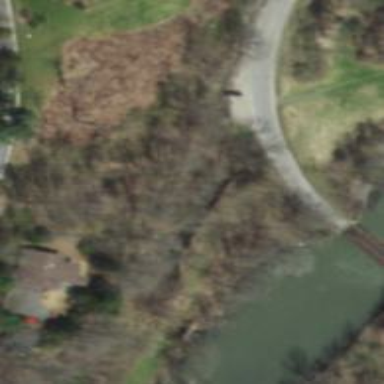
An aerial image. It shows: Lock gate along waterway.